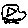
Label: car